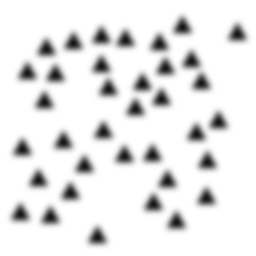
Squares: 0
Triangles: 36
Stars: 0
Total shapes: 36